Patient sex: F
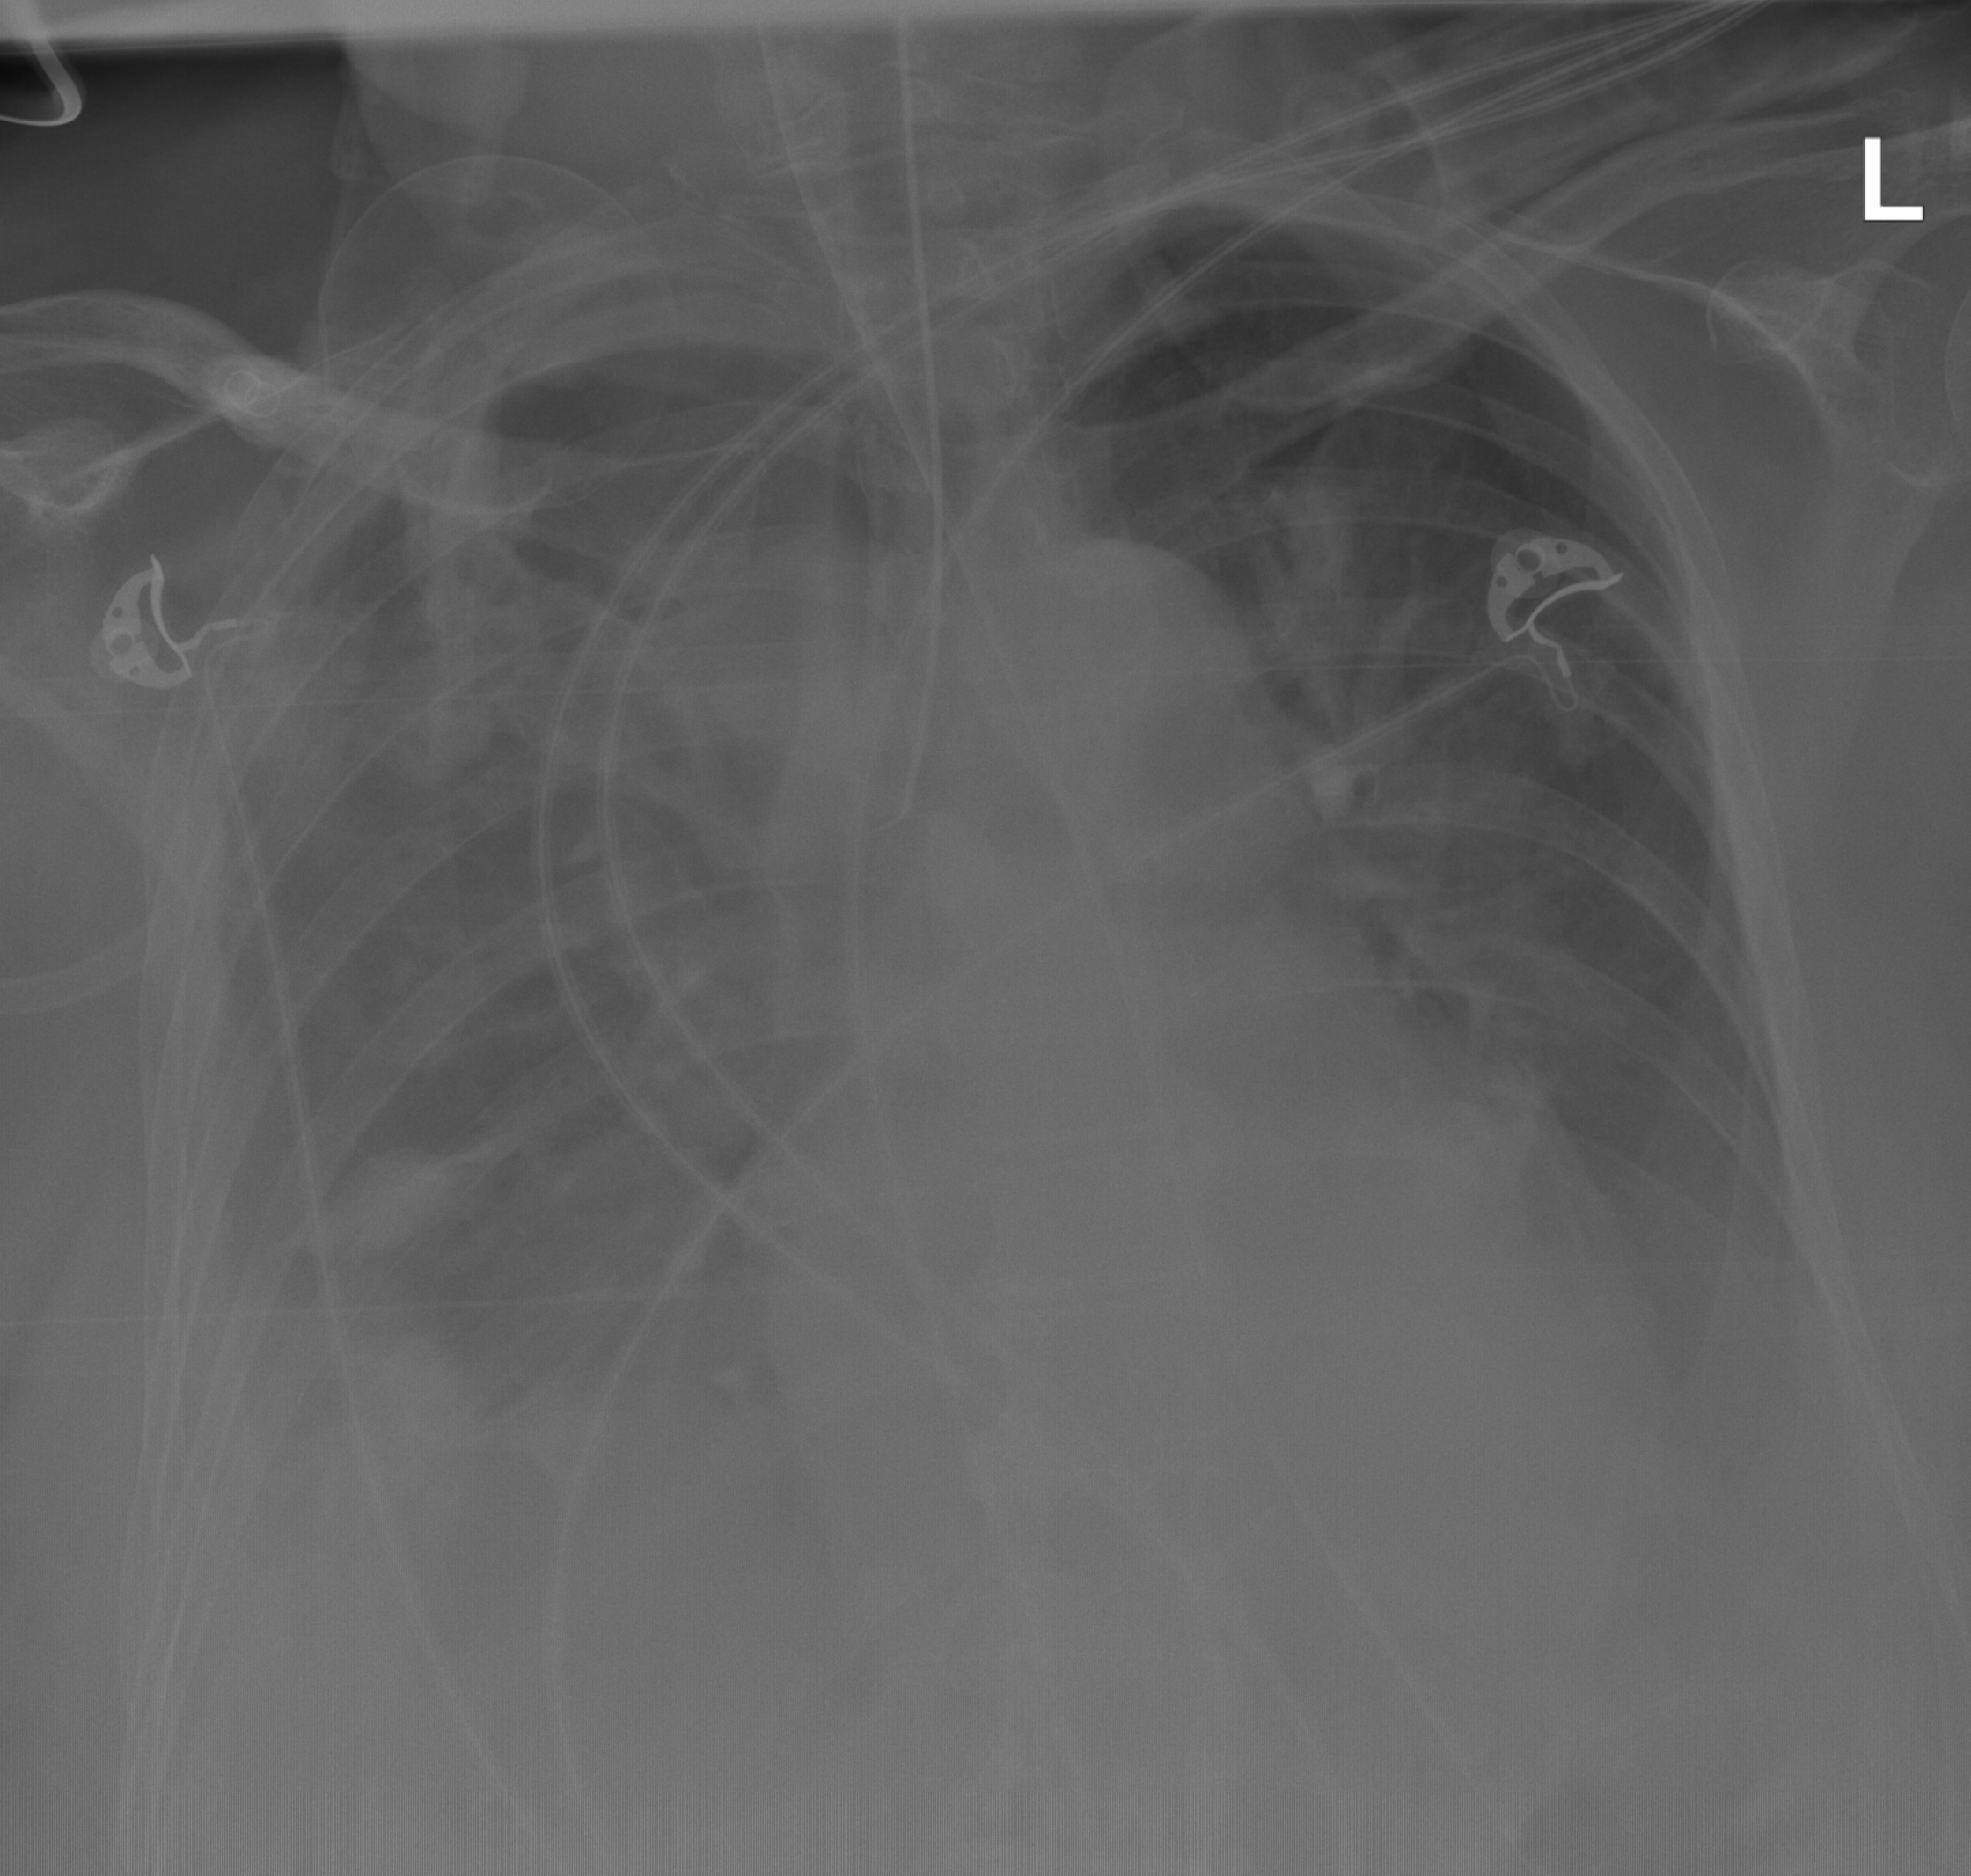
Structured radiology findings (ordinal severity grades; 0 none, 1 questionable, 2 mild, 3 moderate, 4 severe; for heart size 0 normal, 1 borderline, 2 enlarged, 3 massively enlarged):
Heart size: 2
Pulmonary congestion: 2
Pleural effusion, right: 3
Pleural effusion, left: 2
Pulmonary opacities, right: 2
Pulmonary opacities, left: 0
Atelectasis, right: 3
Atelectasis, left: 2